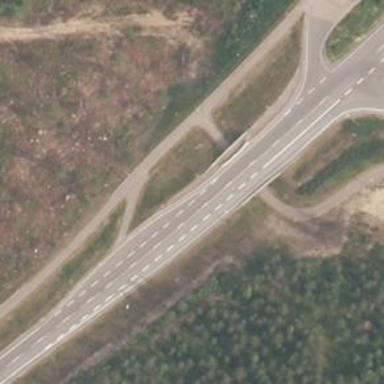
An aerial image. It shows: Asphalt trunk highway.